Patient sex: M
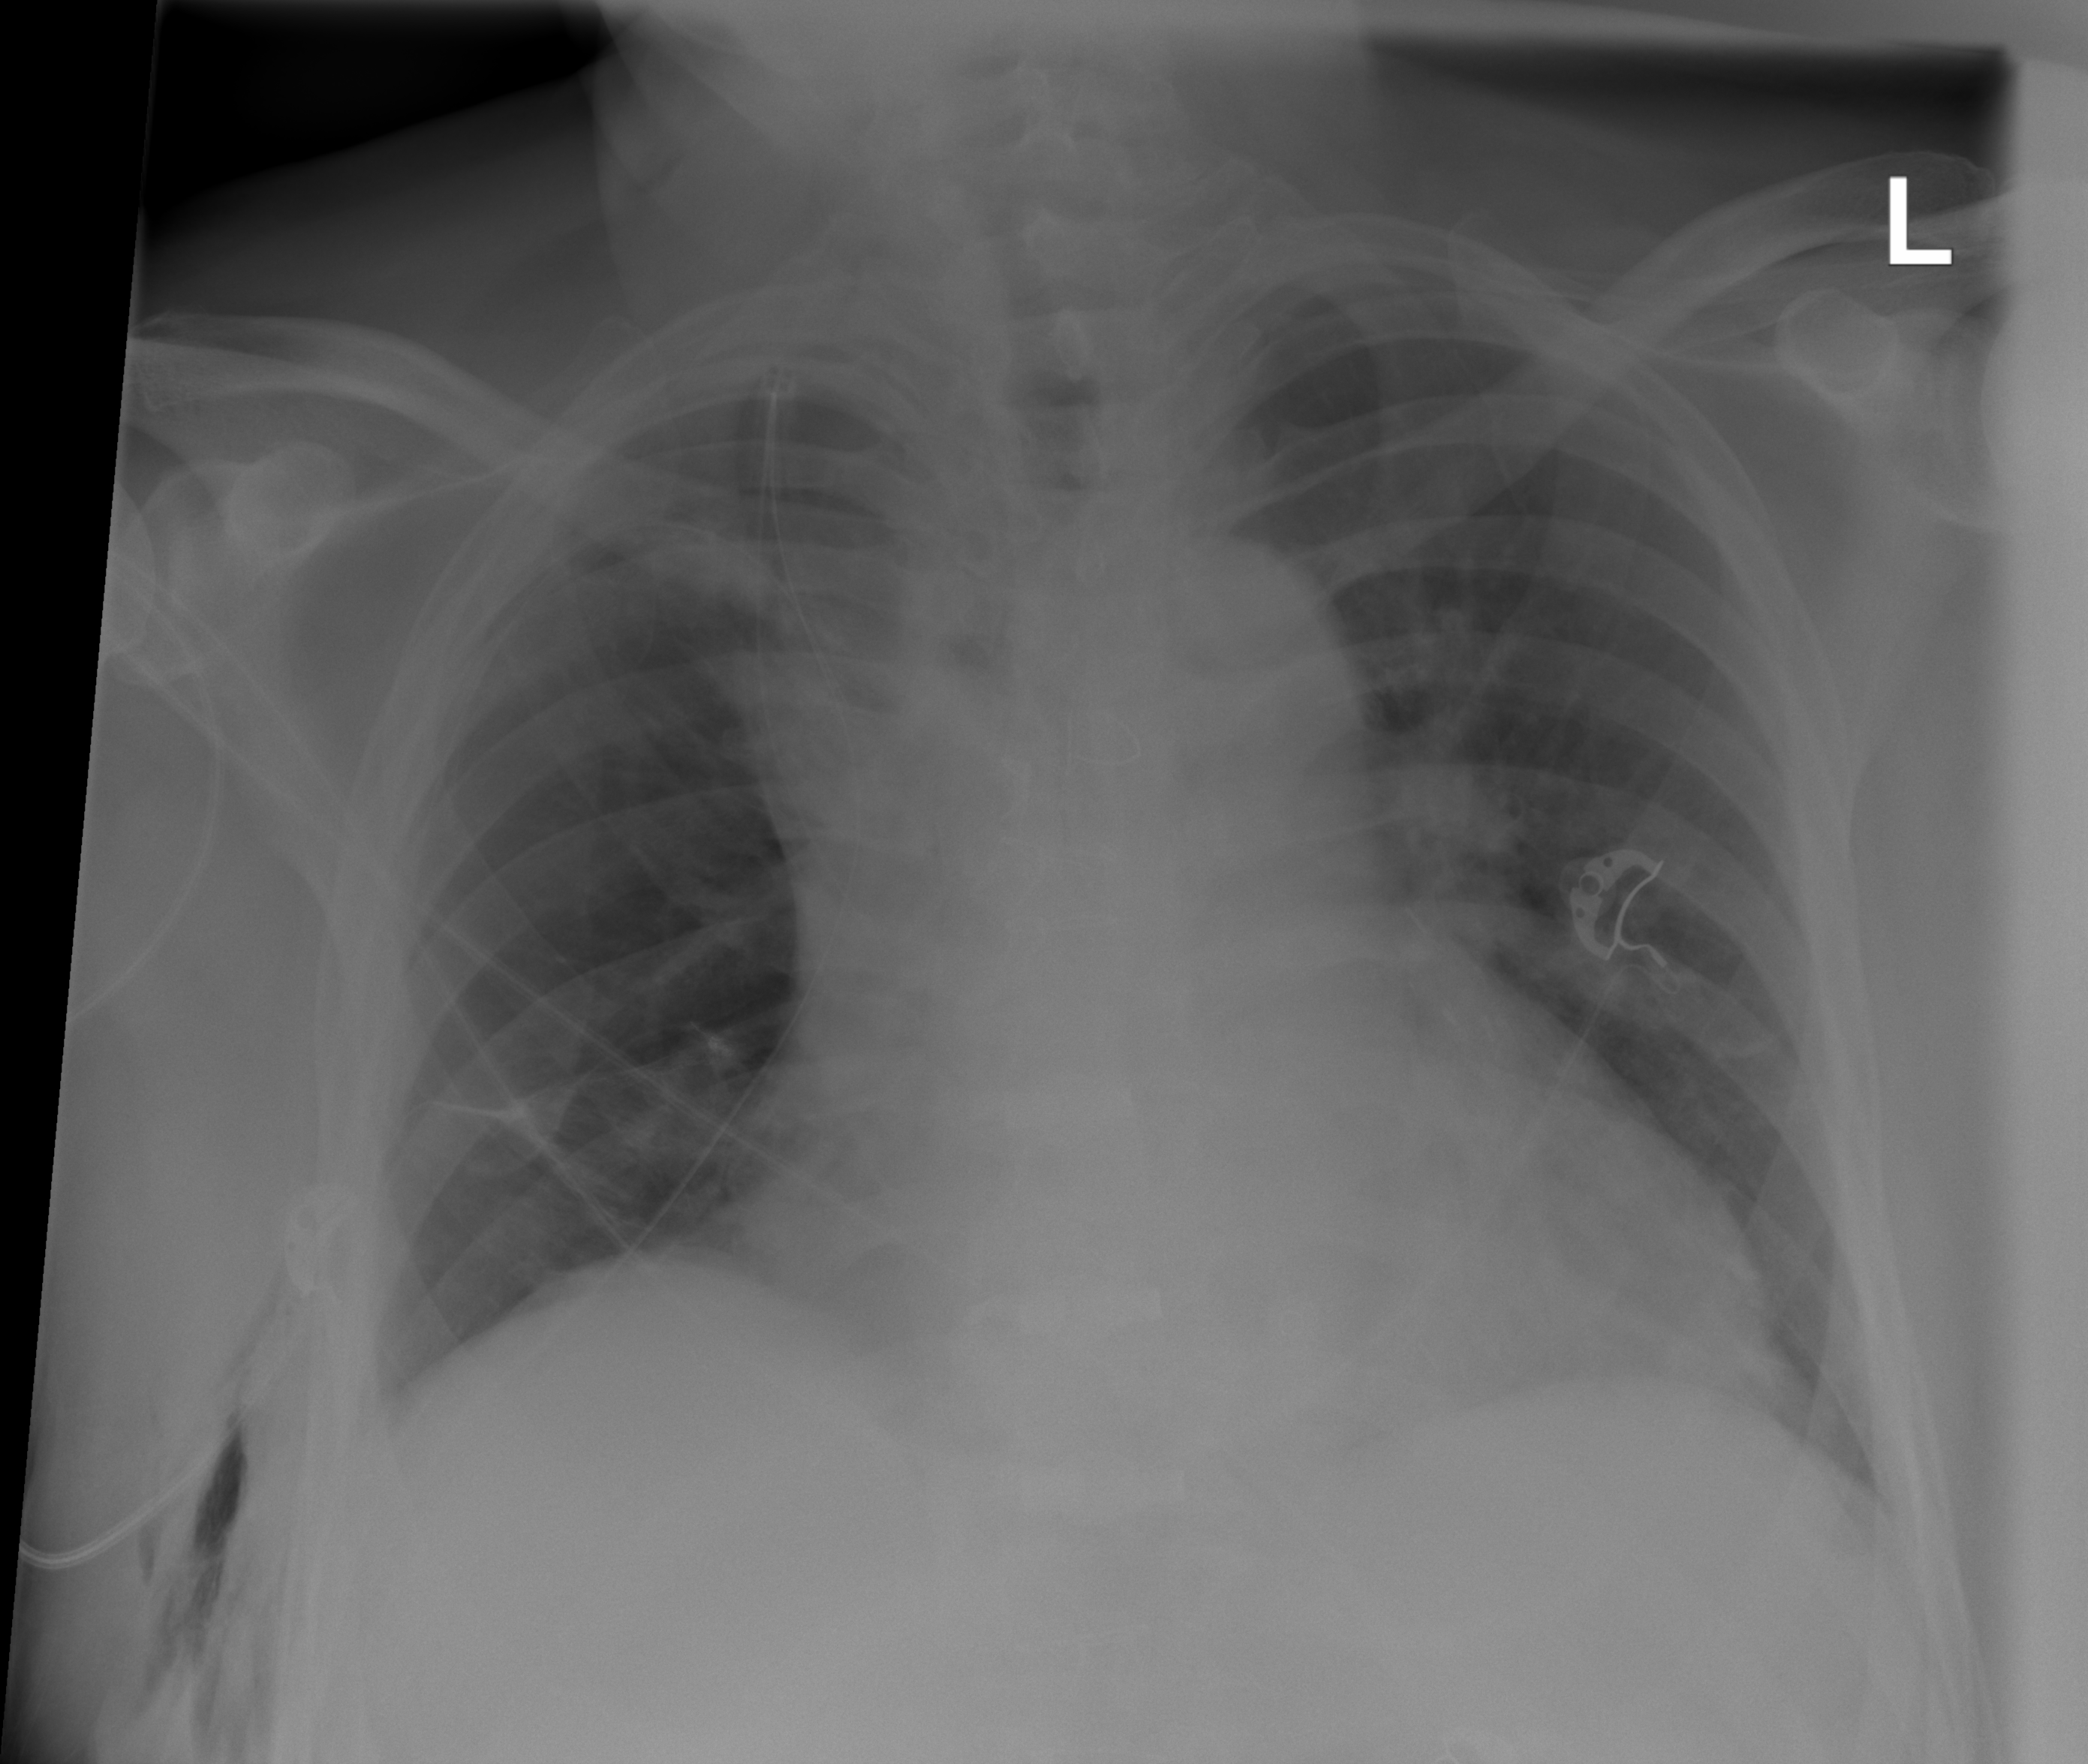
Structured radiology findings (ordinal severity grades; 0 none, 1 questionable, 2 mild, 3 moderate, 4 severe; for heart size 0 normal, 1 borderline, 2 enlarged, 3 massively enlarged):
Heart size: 2
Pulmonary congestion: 0
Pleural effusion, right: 0
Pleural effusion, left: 0
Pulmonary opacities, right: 0
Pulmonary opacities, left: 0
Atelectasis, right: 2
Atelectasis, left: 0